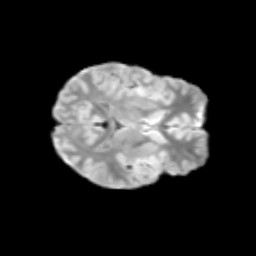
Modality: T2w
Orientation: axial
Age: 13
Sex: female
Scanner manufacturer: siemens
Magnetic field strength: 3 T
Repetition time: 3.8 s
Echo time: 0.07 s